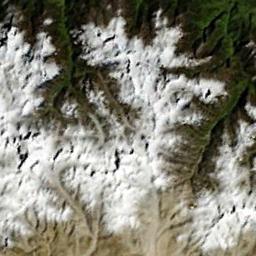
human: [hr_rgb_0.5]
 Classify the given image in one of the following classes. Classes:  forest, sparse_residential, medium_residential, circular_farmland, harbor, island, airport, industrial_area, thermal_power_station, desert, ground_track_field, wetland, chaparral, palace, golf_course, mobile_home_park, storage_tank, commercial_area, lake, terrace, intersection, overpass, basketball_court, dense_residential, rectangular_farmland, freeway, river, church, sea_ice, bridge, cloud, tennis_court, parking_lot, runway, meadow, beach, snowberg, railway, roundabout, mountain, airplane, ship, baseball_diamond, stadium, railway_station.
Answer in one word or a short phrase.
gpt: snowberg